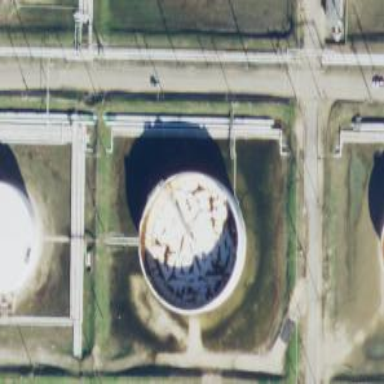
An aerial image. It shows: Storage tank created as man-made structure.